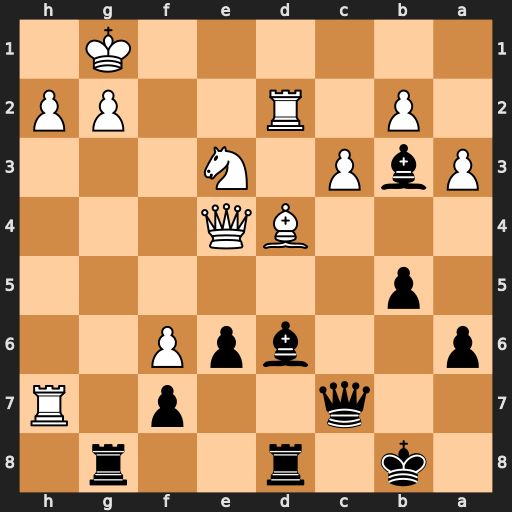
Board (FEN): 1k1r2r1/2q2p1R/p2bpP2/1p6/3BQ3/PbP1N3/1P1R2PP/6K1
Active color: b
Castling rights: -
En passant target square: -
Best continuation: e5 Bxe5 Bxe5 Rxd8+ Rxd8